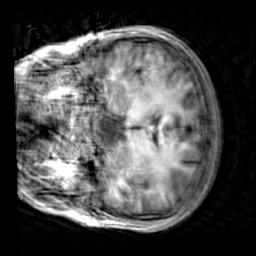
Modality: T1w
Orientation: coronal
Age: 21
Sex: male
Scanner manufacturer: siemens
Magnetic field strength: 3 T
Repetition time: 2.3 s
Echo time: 0.00303 s